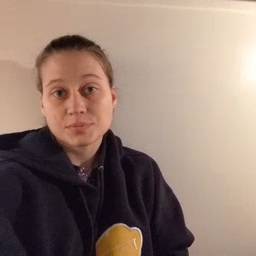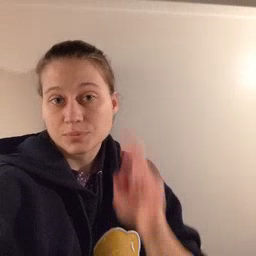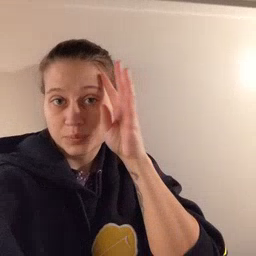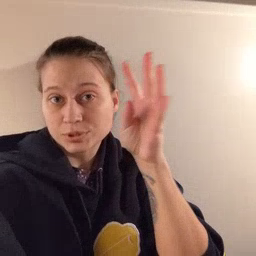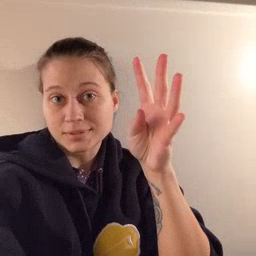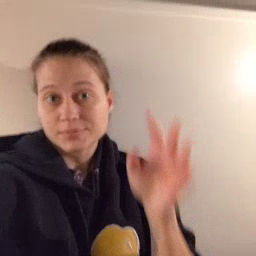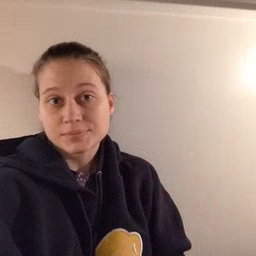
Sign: pretend